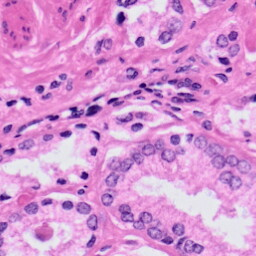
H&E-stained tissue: Prostate